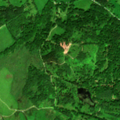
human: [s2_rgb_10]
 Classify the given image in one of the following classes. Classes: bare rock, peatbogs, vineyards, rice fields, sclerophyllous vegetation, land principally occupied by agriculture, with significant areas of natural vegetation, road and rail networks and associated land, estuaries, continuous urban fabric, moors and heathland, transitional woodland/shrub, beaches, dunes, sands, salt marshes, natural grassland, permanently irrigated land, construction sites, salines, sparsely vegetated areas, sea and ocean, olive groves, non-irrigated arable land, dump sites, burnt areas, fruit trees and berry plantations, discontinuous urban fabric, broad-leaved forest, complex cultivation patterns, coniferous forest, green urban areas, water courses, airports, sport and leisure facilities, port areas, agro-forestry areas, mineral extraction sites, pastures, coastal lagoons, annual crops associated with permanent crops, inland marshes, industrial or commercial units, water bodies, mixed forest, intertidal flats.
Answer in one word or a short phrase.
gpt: pastures, land principally occupied by agriculture, with significant areas of natural vegetation, broad-leaved forest, moors and heathland